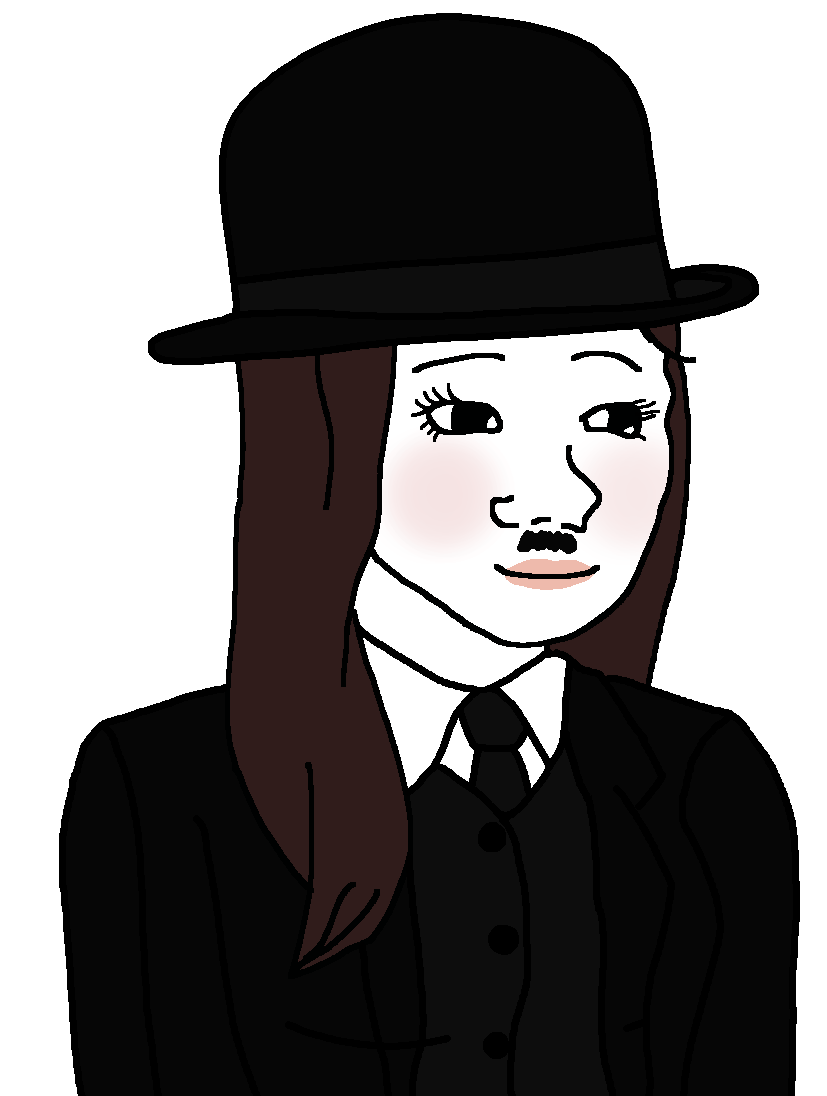
Label: 5_Trad_Wife